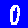
Digit: 0